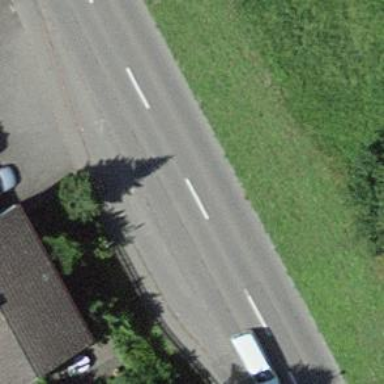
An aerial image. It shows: Bus stop equipped with public transport stop position.